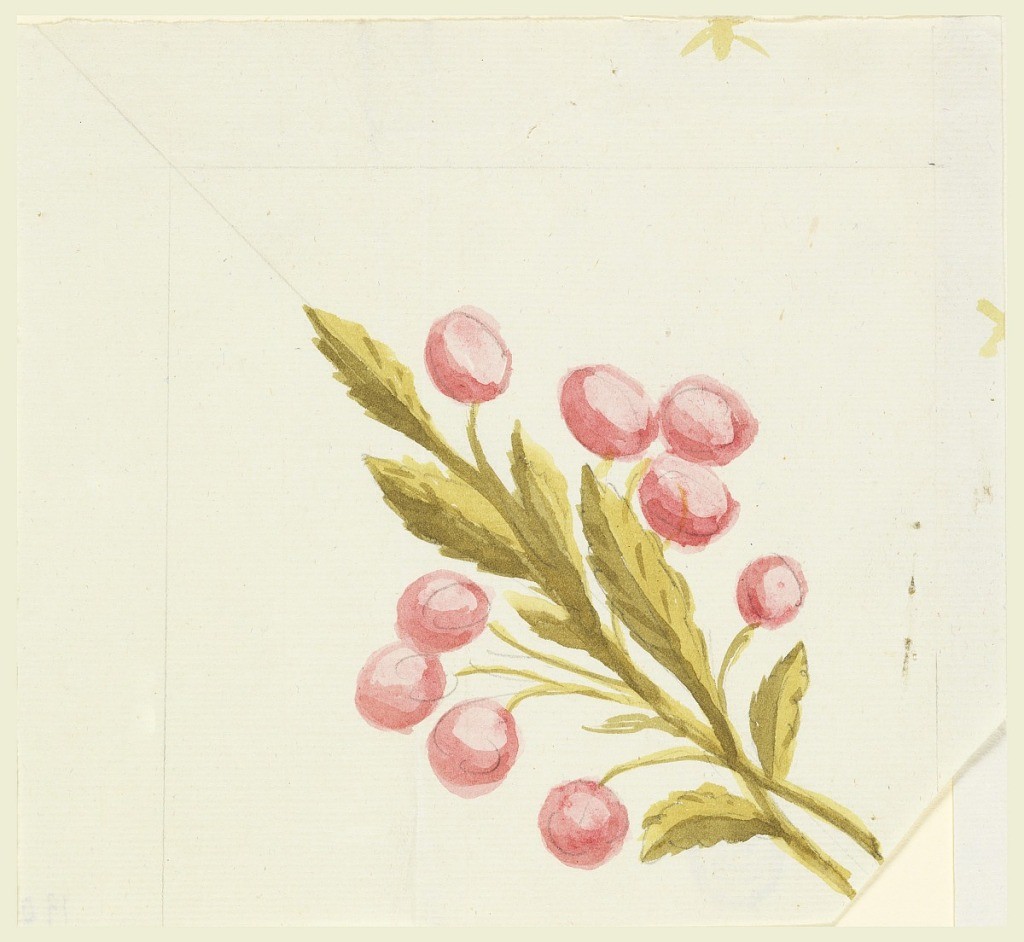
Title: Design for Corner Motif for Woven or Embroidered Border
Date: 1820–50
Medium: Graphite, brush and wash on paper
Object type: Drawing
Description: Two boughs with leaves and cherries, obliquely shown directed toward left.